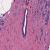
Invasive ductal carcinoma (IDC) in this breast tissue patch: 1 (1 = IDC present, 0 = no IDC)